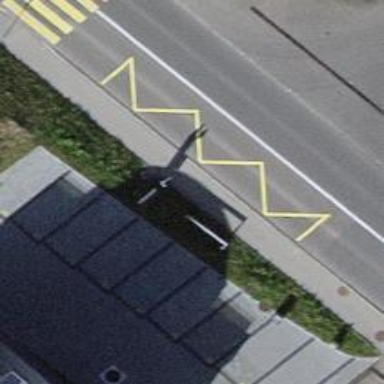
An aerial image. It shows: Bus stop along the road.